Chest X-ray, PA view. Patient: 56 years old, sex F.
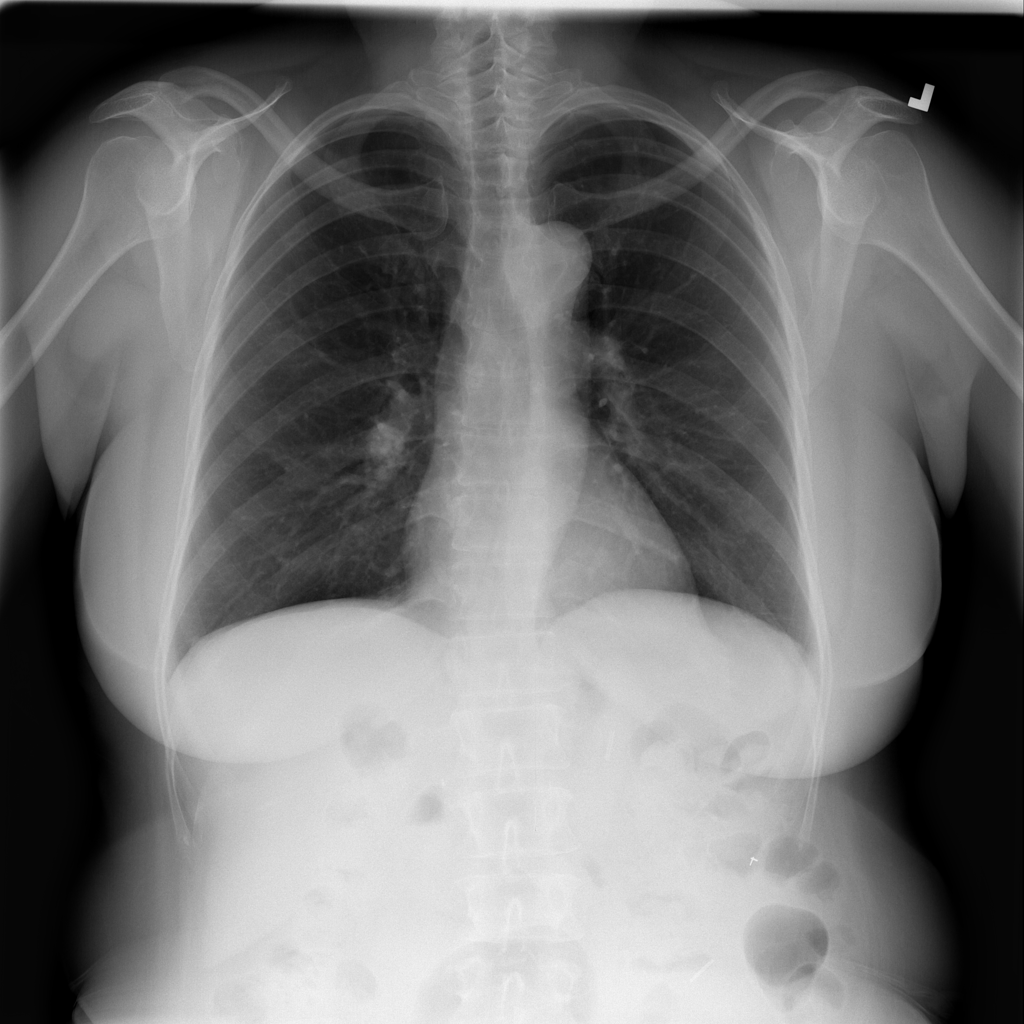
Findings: No Finding